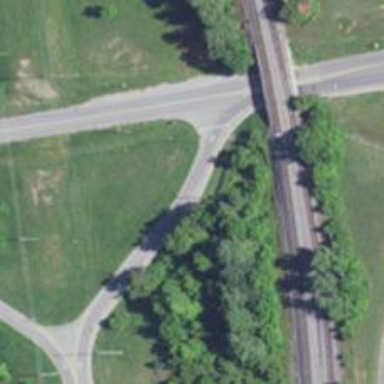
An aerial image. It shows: Tertiary link road.